Aerial crown-view tile of a tropical tree (Barro Colorado Island, Panama), acquired 20240611:
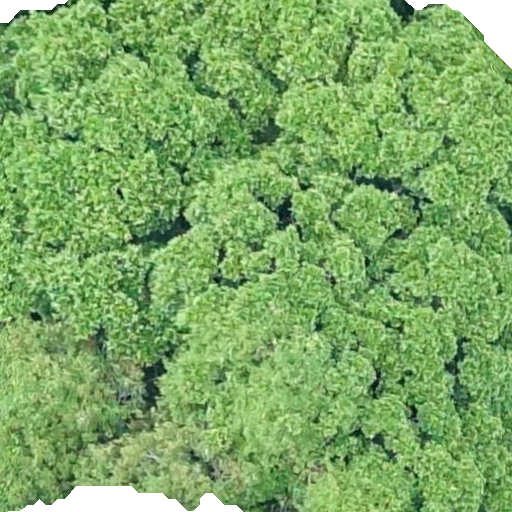
Species: Ficus insipida
GBIF accepted scientific name: Ficus insipida
Crown area: 549.575 m²